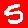
Digit: 5